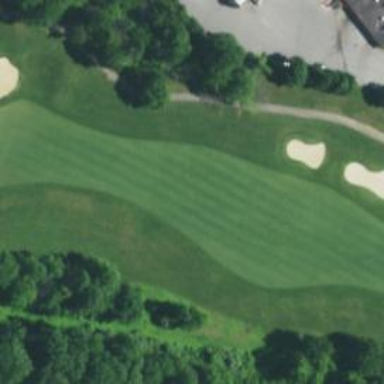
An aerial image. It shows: Grassy fairway on golf course.